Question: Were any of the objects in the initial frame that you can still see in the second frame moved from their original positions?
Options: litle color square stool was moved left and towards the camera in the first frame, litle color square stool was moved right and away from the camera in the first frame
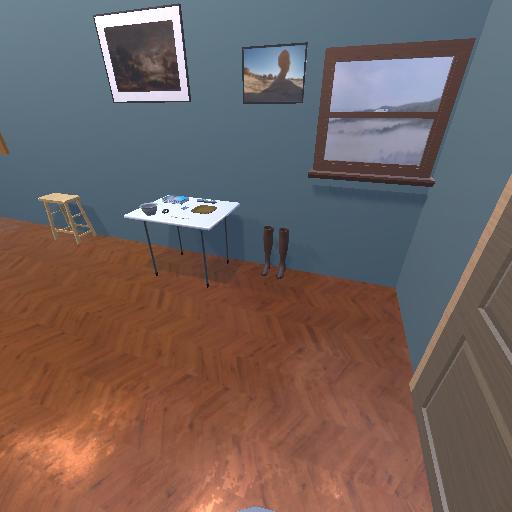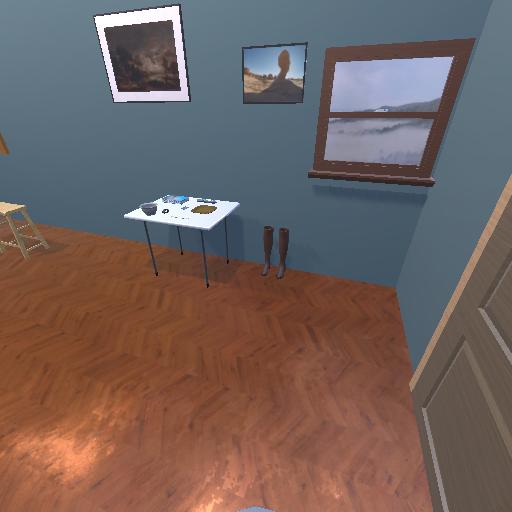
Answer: litle color square stool was moved left and towards the camera in the first frame